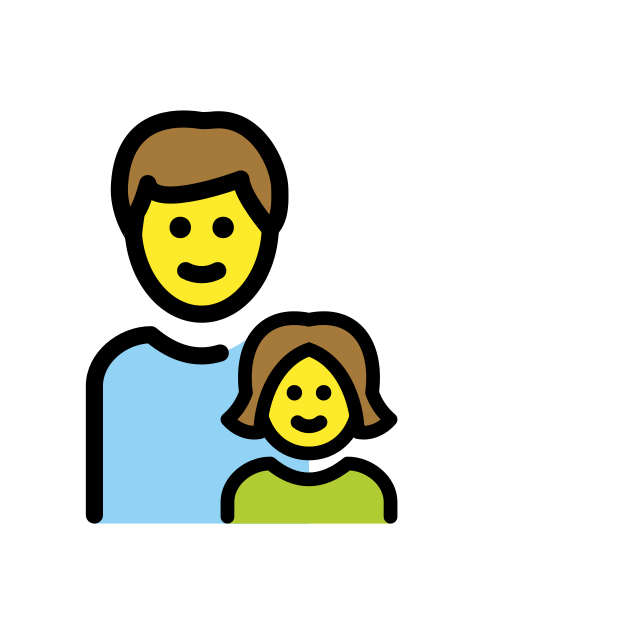
family: man, girl